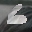
Label: 6